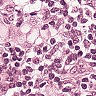
Metastatic tissue present: yes